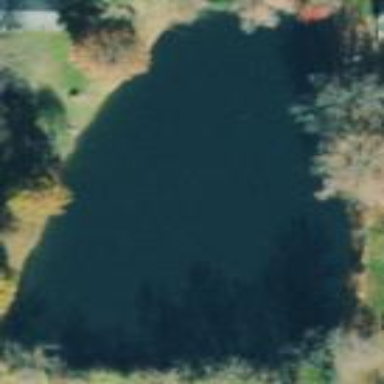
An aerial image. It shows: Peaceful pond surrounded by nature.